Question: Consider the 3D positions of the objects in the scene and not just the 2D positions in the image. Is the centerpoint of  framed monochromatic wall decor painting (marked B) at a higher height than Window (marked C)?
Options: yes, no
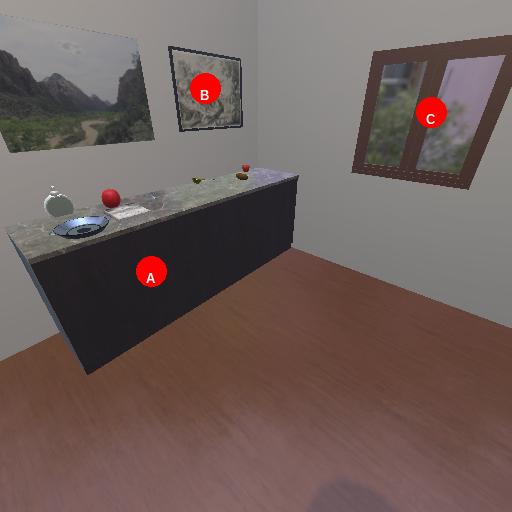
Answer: yes